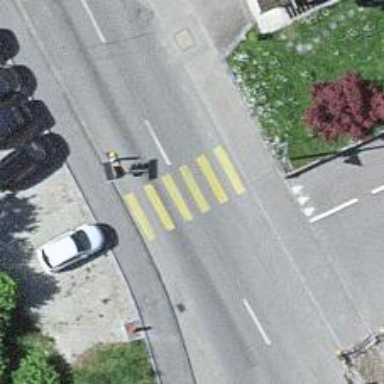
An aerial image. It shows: Uncontrolled zebra crossing on the road.